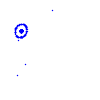
Particle: pion